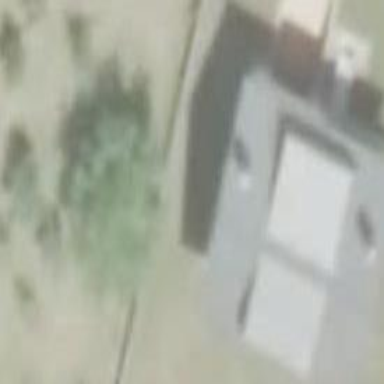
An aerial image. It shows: Simple house.